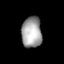
Tissue: lung
Cell type: Others
Senescence score: 0.5465
Nuclear area (px): 621
Mean DAPI intensity: 159.509